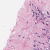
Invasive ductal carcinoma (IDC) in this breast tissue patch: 0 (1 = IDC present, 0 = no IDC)